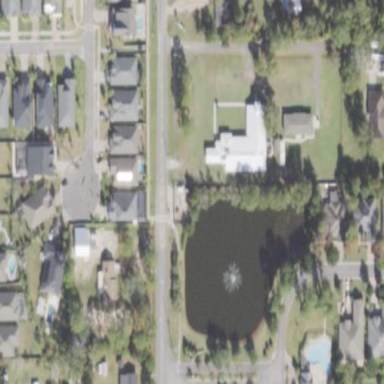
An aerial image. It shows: Retention pond containing water.